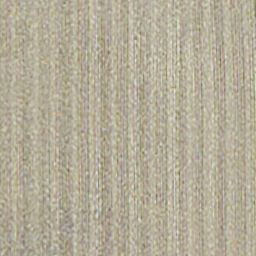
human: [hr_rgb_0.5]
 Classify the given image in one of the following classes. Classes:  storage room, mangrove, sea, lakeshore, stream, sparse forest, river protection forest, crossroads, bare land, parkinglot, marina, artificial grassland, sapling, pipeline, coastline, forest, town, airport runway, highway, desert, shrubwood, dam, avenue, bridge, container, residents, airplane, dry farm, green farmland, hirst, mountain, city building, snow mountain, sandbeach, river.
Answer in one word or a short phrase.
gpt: dry farm